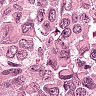
Metastatic tissue present: yes